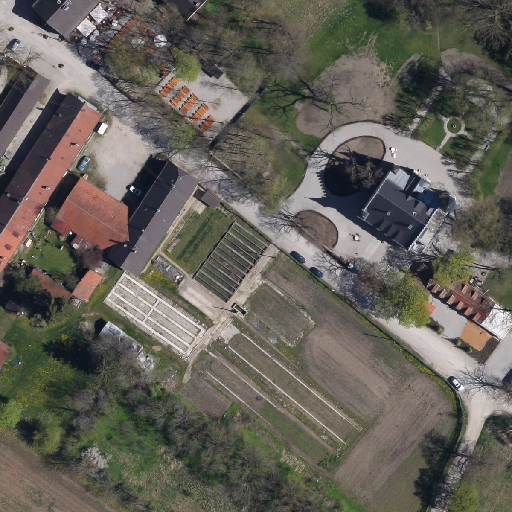
Referring expression: light-duty vehicle in the parking area